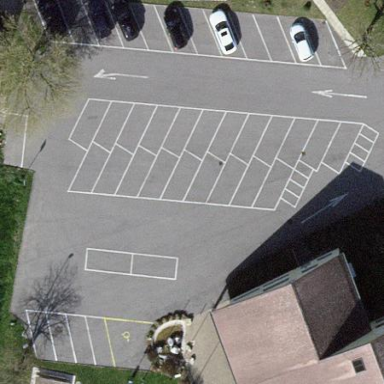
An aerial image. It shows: Parking area with surface.